You are looking at raw rotor-rig vibration samples arranged as a grayscale image. What is the most likely rotor condition (normal, misalignment, unbalance, looseness)?
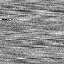
Answer: unbalance